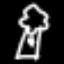
Label: palm tree